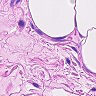
Metastatic tissue present: no